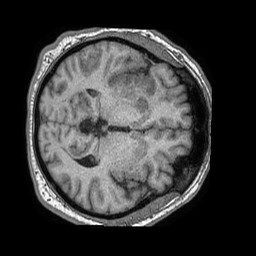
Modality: T1w
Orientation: axial
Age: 50
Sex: male
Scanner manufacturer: philips
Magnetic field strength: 1.5 T
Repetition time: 0.007571 s
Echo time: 0.003447 s